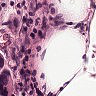
Metastatic tissue present: yes